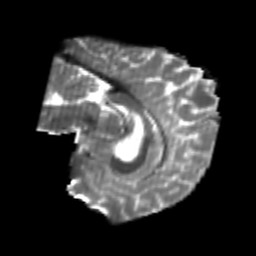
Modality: T2w
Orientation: sagittal
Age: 20
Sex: male
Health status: healthy
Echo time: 0.074 s